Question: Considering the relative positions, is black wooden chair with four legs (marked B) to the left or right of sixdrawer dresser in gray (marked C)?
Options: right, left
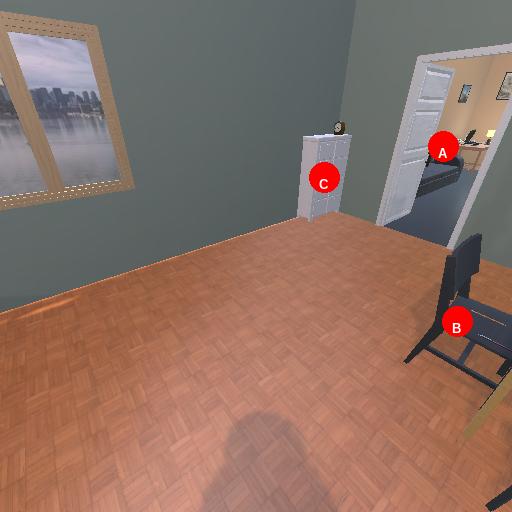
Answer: right